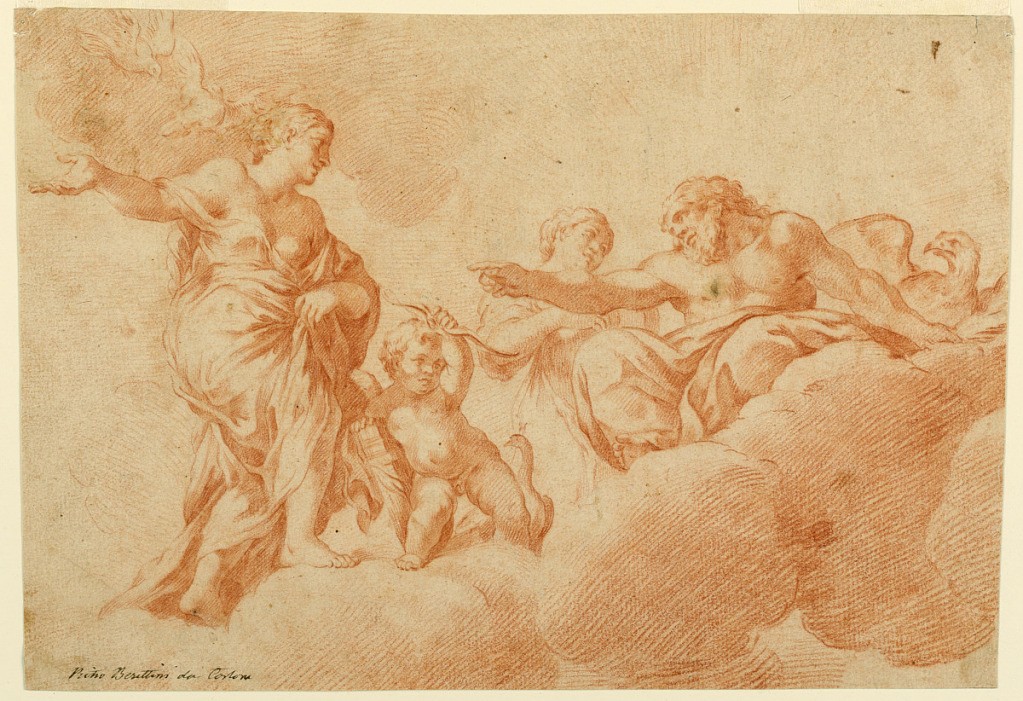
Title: Scene in the Clouds with Putto and Doves
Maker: Pietro da Cortona, Italian, 1596 - 1669
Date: ca. 1632
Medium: Red chalk on paper
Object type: Drawing
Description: Scene in the clouds with putto and doves.